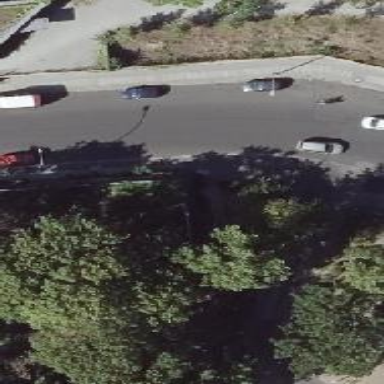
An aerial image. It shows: Sidewalk.